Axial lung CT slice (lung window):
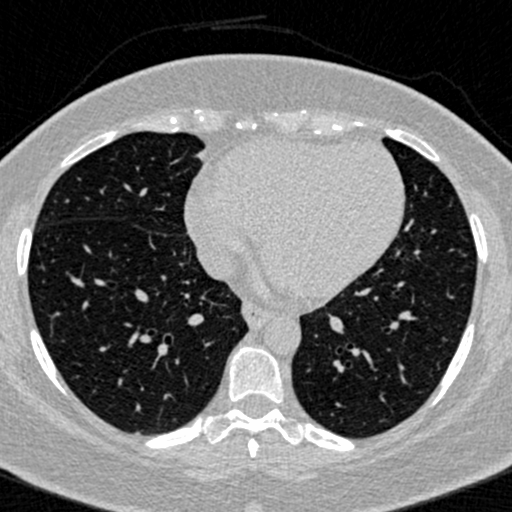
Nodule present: no